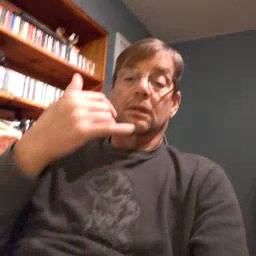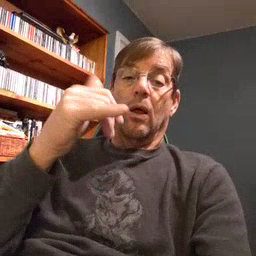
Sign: yellow